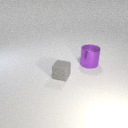
large purple metal cylinder behind small gray rubber cube